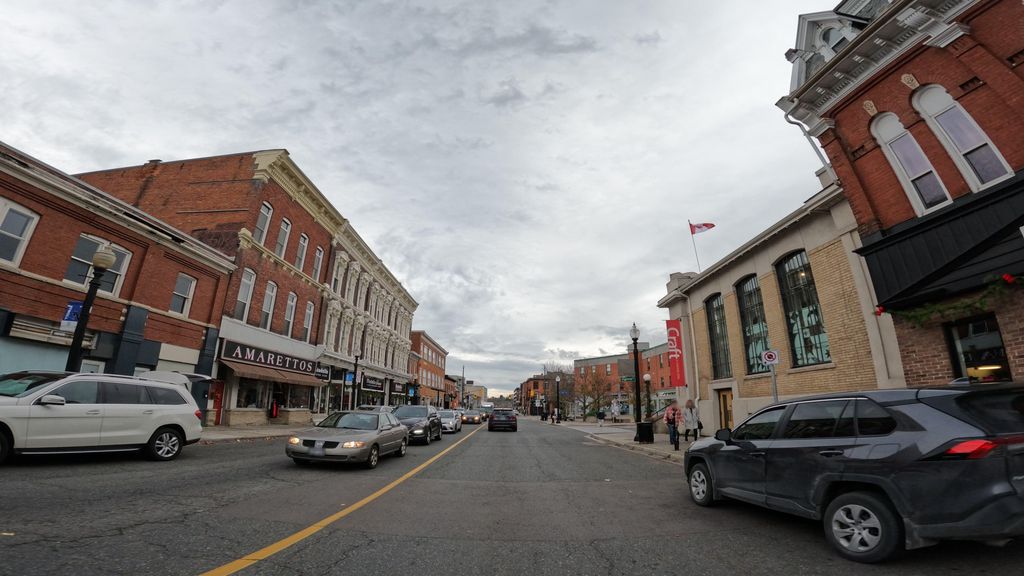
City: hamilton